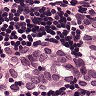
Metastatic tissue present: yes